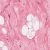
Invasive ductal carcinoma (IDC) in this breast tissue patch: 0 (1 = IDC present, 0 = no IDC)